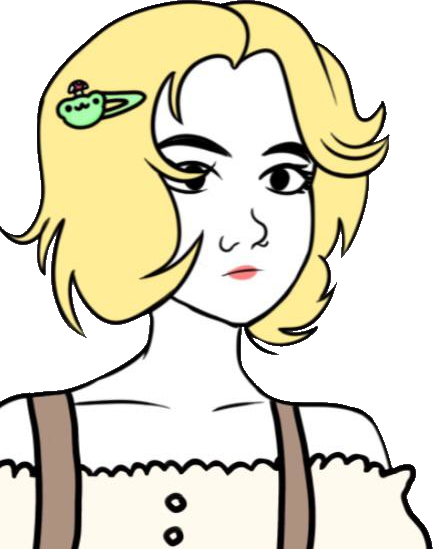
Label: 5_Doomer_Girl